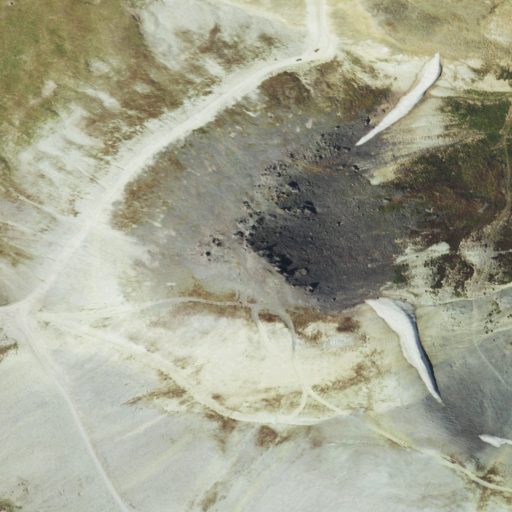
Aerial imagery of mountain in Colorado named Engineer Mountain containing barren land, grassland, and shrub